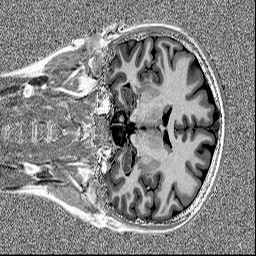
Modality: MP2RAGE
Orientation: coronal
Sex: female